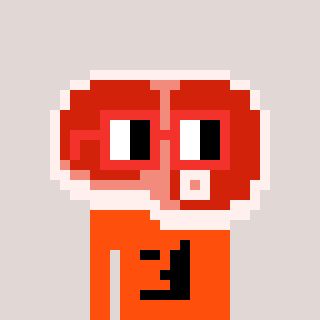
a pixel art character with square red glasses, a steak-shaped head and a orange-colored body on a warm background